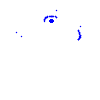
Particle: kaon